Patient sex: M
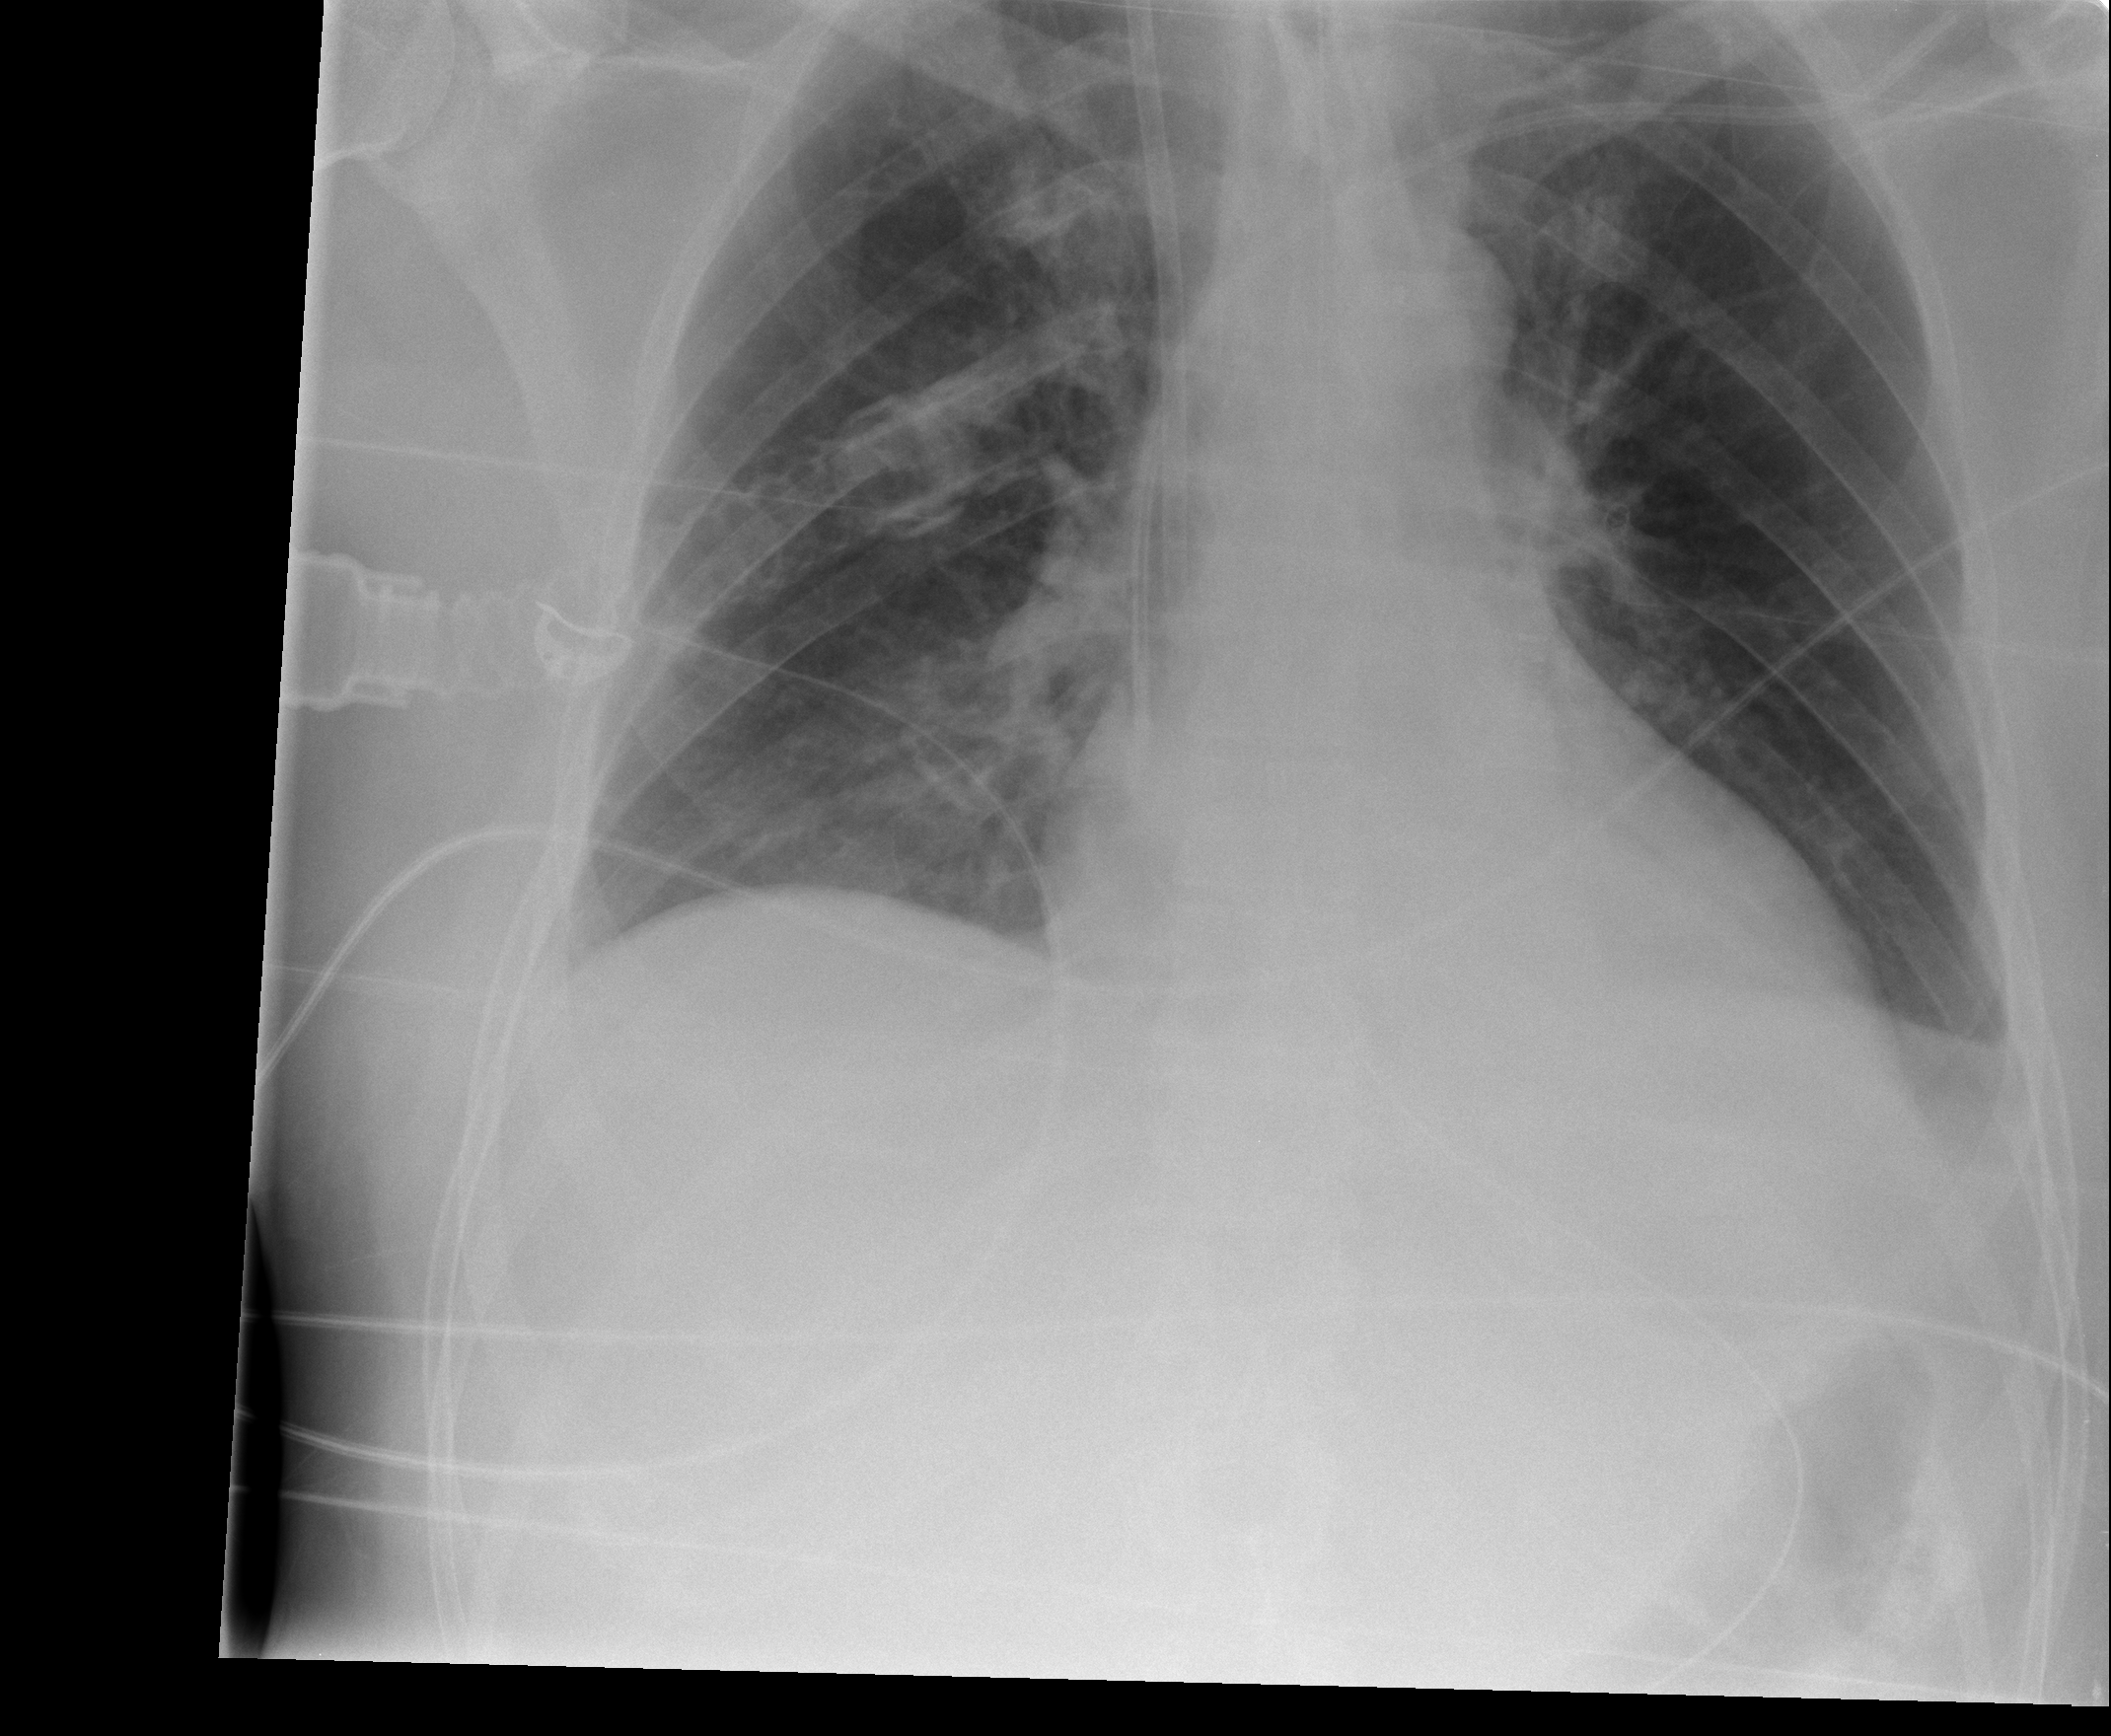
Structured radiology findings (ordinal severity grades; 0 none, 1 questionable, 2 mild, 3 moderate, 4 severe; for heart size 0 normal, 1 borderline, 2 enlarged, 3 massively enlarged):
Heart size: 0
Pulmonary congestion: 0
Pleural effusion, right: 0
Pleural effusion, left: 0
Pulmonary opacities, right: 0
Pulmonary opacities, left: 0
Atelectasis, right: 0
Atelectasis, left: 1